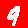
Digit: 9